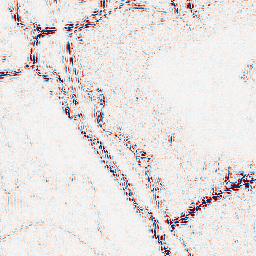
Category: wavelet
Decomposition family: wavelet_biorthogonal
Decomposition parameters: wavelet: bior2.4
level: 2
Upsampling method: sinc_hamming
Upsampling parameters: scale: 4
kernel_size: 8
Upsampling scale: 4